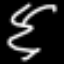
Label: squiggle